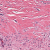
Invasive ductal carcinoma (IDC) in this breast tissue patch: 1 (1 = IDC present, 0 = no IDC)